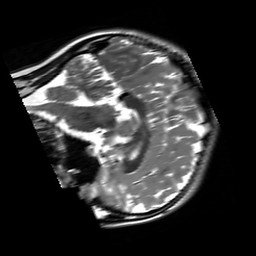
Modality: T2w
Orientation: sagittal
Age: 21
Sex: female
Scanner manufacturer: siemens
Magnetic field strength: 3 T
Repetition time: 8.53 s
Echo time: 0.091 s